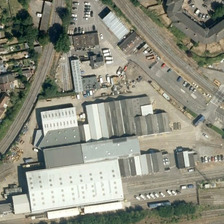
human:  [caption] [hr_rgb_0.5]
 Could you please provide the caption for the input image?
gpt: the factory with parked cars lies in a triangle area surrounded by two roads and a railway .

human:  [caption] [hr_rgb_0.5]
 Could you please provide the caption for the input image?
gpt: the white and grey plants are in a triangle industrial which between two roads .

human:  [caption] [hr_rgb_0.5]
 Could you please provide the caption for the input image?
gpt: we can see a triangular industrial area surrounded by curved roads .

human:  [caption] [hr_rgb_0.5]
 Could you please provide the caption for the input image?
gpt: the factory with parked cars lies in a triangle area surrounded by two roads and a railway .

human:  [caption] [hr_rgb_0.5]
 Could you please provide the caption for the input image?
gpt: several industrial buildings are near some green trees and a urban area .